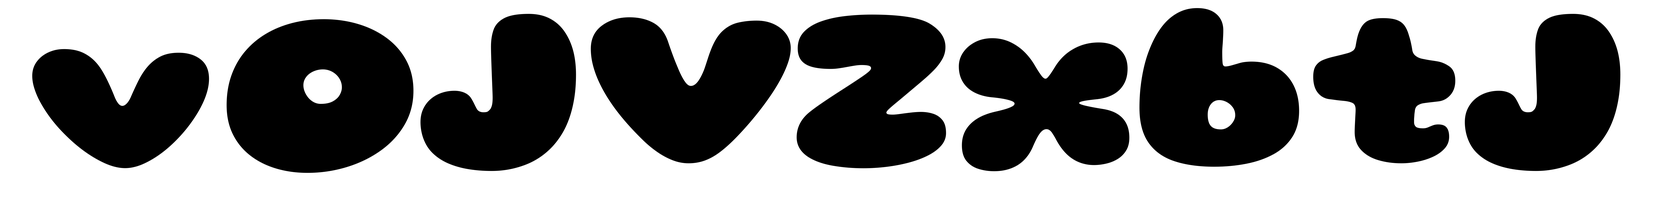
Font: Gluten_Black